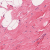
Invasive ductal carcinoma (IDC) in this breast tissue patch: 0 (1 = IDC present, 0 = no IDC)